Question: So i recently got visual studio 2013 and .net 4.5.1 to use and i moved my .net 4.0 project to 2013 and recently compiled and deployed it on a server that only has .net 4.0 on it. I have two deployment machines that are synced with webdeployment agent service.
After i published and synced the servers from the 2013 project one of the servers is routinely running out of memory for one of its app pools. I inspect one of the processes with Process Explorer and it shows this. This process has been running for 6+ hours and was eating up 2.5gb of ram at the time.

I've done some searching and i can't discover why only one of my servers is presenting this issue. Are there any patches that were released to fix this?
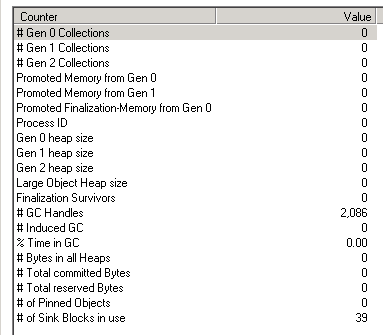
Answer: Updated both servers with .net updates and the problem went away. Funny thing is none of the descriptions for them looked like anything relevant.